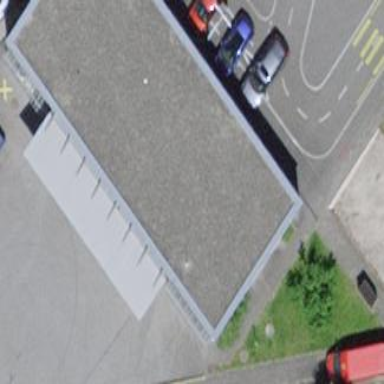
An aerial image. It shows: Fire station building.